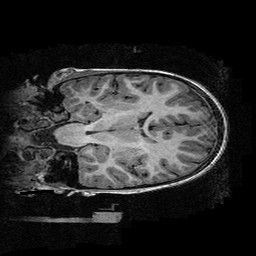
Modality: T1w
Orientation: coronal
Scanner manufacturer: ge
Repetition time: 0.008096 s
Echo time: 0.00318 s